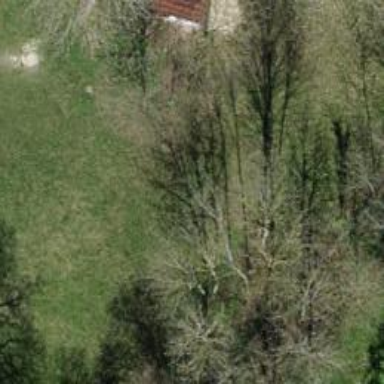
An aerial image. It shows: Mixed leaf type tree in natural setting.